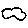
Label: cloud